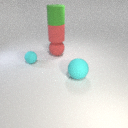
large red rubber sphere behind small cyan rubber sphere